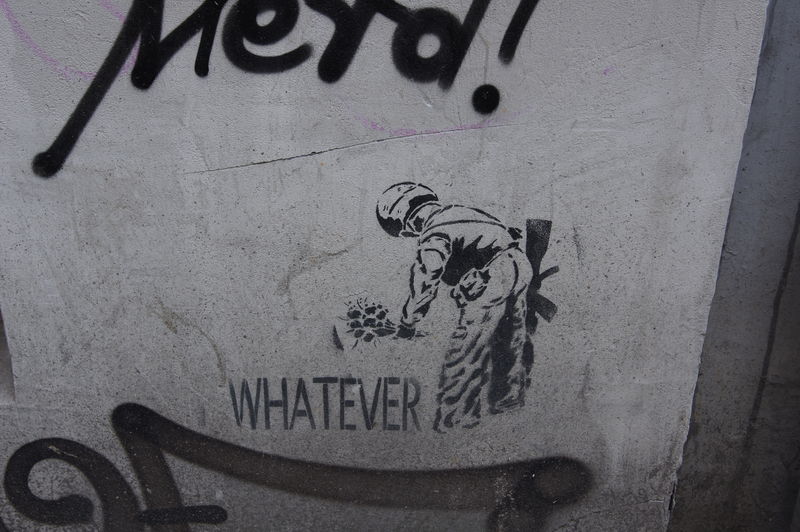
Titel: WHATEVER
Standort: Berlin
Schlagwörter: weiß, blumen, schwarz, haus, wand, stein, schrift, tag, krieg, inschrift, blumenstrauss, foto, beton, polizist, schwarzweiß, text, soldat, helm, gewehr, schawarz, schablone, graffiti, gewähr, grafitti, street art, graffitti, astronaut, 21. jahrhundert, whatever, sprayen, banksy, sprühkunst, sprühdose, was auch immer, anti krieg, merd